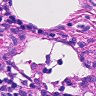
Metastatic tissue present: no